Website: walmart
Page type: payment
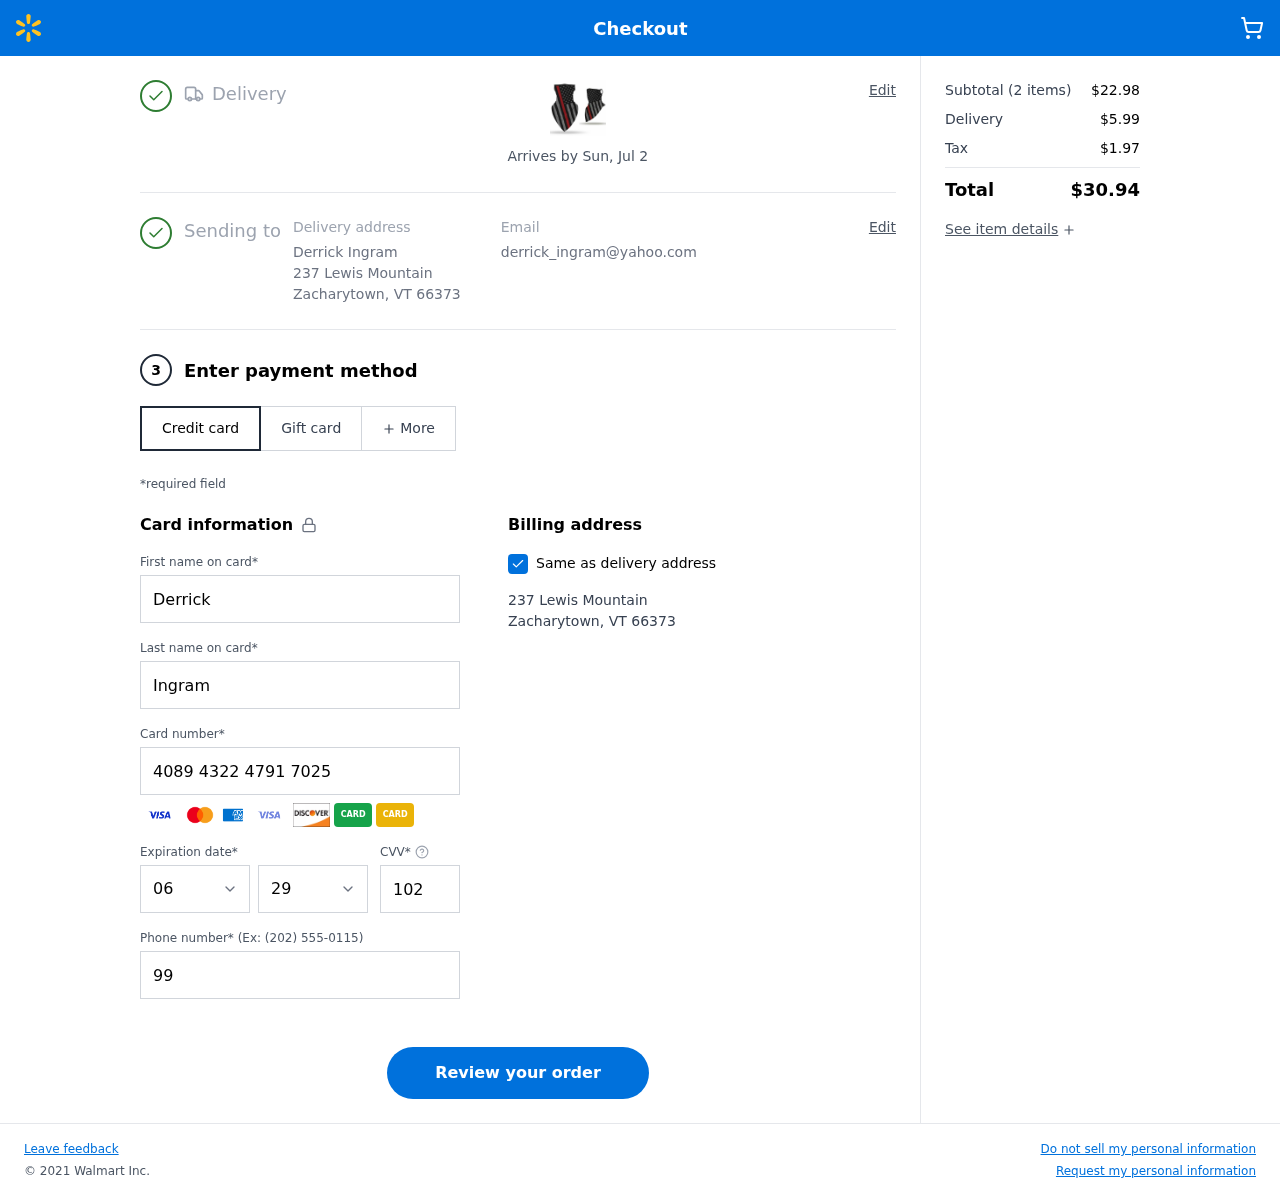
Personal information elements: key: PII_CARD_CVV
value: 102
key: PII_CARD_EXPIRY_MONTH
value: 06
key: PII_CARD_EXPIRY_YEAR
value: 29
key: PII_CARD_NUMBER
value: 4089 4322 4791 7025
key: PII_CITY
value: Zacharytown
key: PII_EMAIL
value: derrick_ingram@yahoo.com
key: PII_FIRSTNAME
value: Derrick
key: PII_FULLNAME
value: Derrick Ingram
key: PII_LASTNAME
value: Ingram
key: PII_PHONE
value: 9952356308
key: PII_POSTCODE
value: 66373
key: PII_STATE_ABBR
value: VT
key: PII_STREET
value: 237 Lewis Mountain
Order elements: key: ORDER_DELIVERY_DATE
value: Arrives by Sun, Jul 2
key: ORDER_NUM_ITEMS
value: (2 items)
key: ORDER_SUBTOTAL
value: $22.98
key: ORDER_SHIPPING_COST
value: $5.99
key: ORDER_TAX
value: $1.97
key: ORDER_TOTAL
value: $30.94